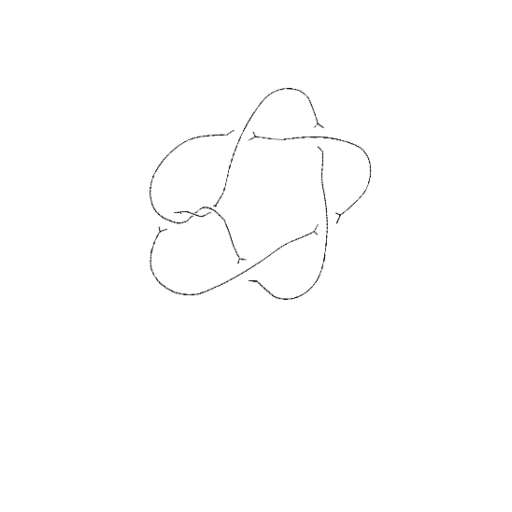
Crossing number: 7